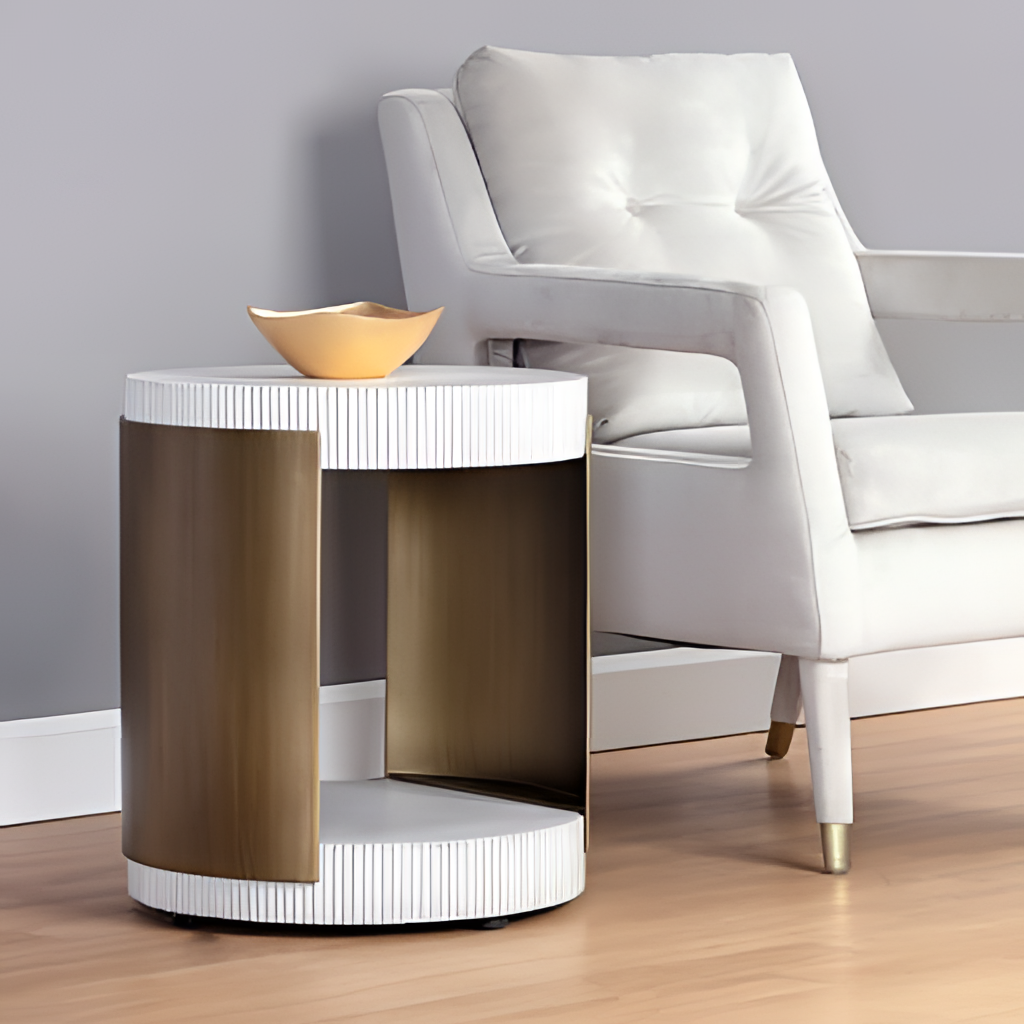
leather armchair, living room, contemporary, brown wood flooring, with plank pattern, paint wallpaper, with solid pattern